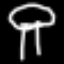
Label: mushroom